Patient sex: F
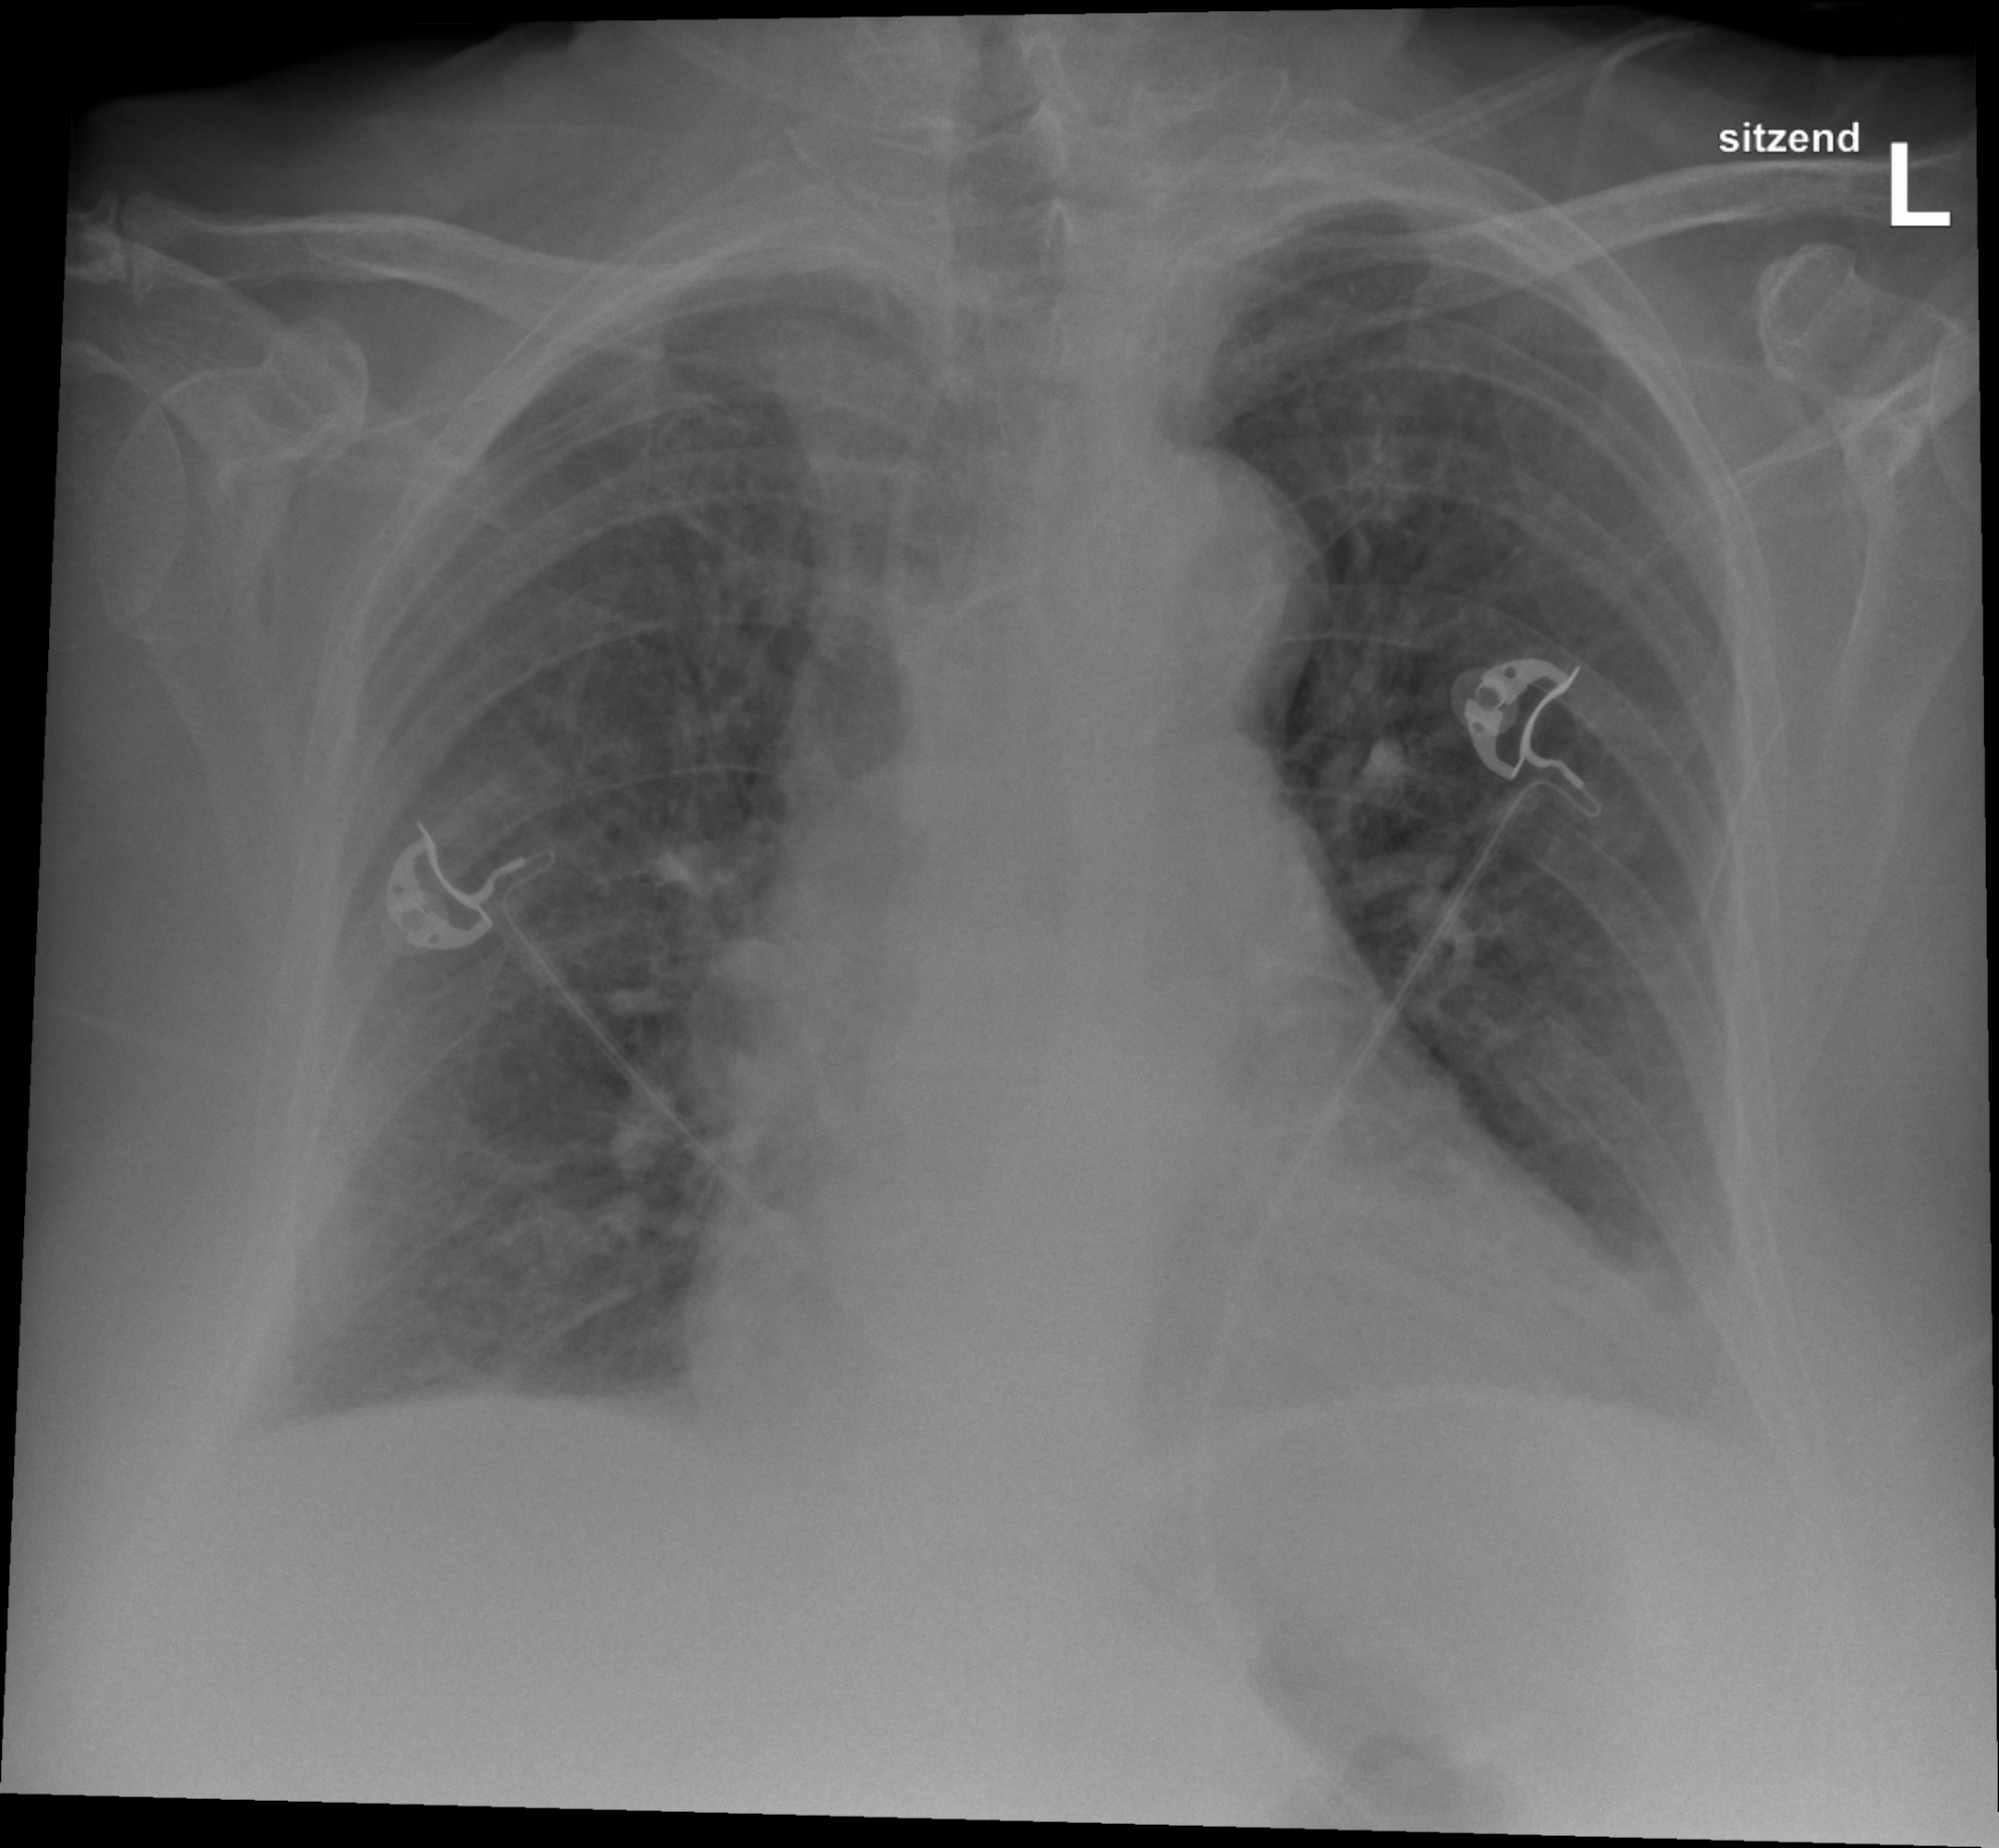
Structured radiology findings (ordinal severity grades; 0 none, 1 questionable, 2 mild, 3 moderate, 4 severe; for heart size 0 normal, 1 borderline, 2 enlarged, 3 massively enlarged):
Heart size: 2
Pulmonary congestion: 2
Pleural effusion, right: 2
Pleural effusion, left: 2
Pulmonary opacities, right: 0
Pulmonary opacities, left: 0
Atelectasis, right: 0
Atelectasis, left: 0